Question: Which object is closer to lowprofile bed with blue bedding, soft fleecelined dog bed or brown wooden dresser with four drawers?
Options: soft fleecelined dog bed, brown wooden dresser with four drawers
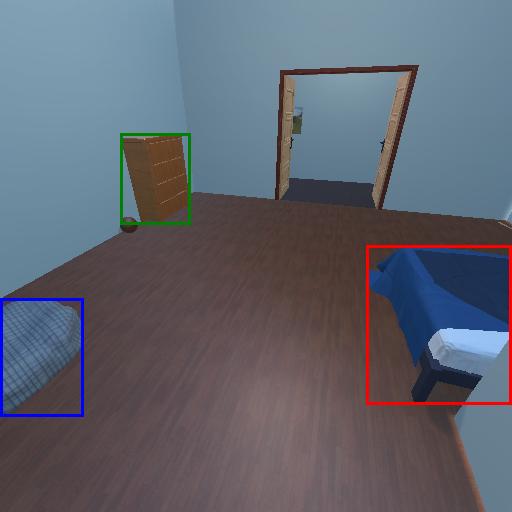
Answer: soft fleecelined dog bed